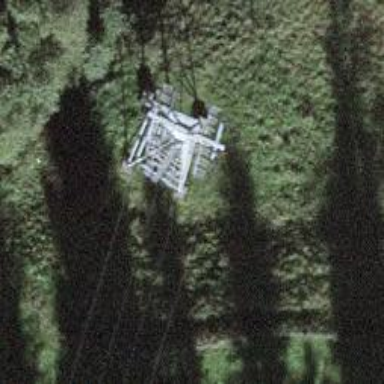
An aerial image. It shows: Pylon for aerialway.